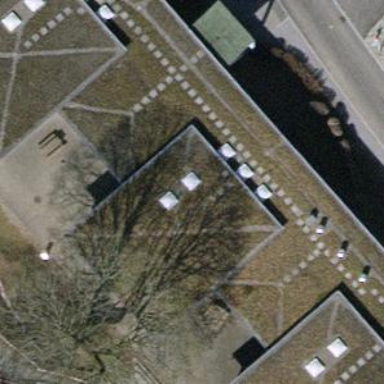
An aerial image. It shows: School building.